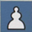
Piece: wP